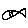
Label: fish